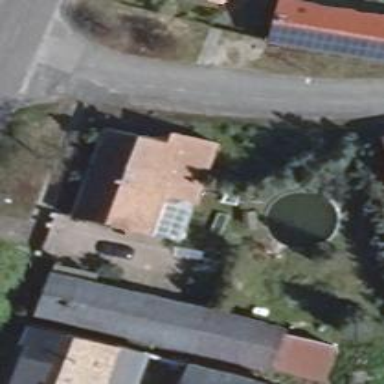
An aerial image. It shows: Residential building.